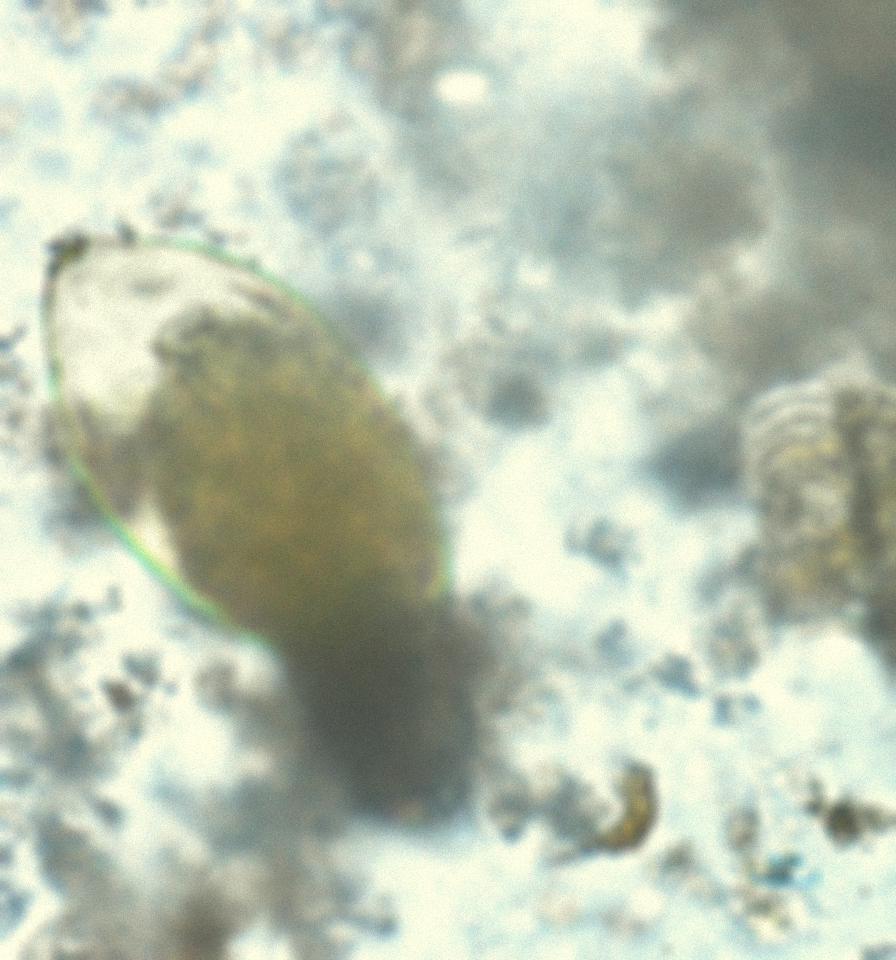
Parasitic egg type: Fasciolopsis buski